Interaction volume radius: 10 \u00c5
Interaction volume height: 10 \u00c5
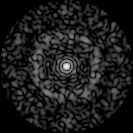
Disorder parameter: 0.8313